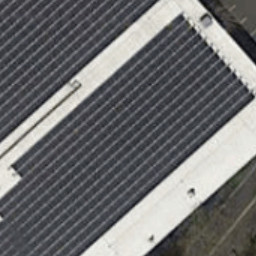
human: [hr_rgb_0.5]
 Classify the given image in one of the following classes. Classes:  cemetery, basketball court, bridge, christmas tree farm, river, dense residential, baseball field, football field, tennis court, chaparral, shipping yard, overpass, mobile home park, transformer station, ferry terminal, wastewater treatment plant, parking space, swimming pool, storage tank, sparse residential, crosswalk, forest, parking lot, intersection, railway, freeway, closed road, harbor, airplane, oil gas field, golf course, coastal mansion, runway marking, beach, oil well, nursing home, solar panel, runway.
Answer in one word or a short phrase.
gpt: solar panel